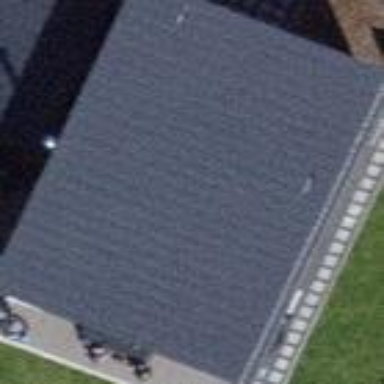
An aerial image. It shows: Detached building with skillion roof shape.